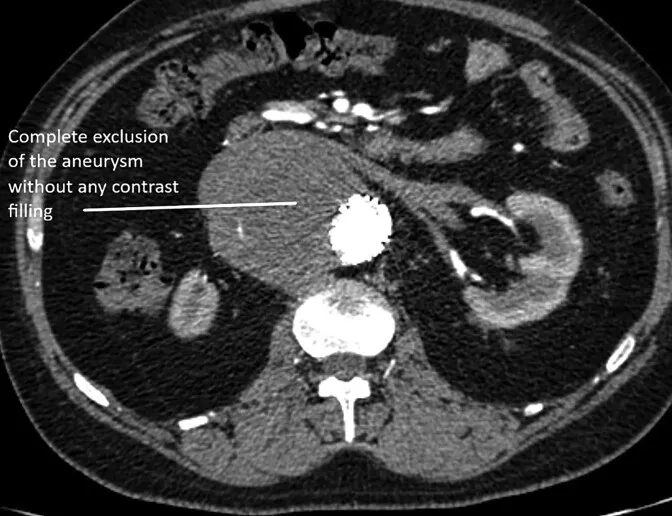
Follow-up CT. Complete obliteration of the saccular aneurysm in the abdominal aorta.
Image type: radiology (ct)